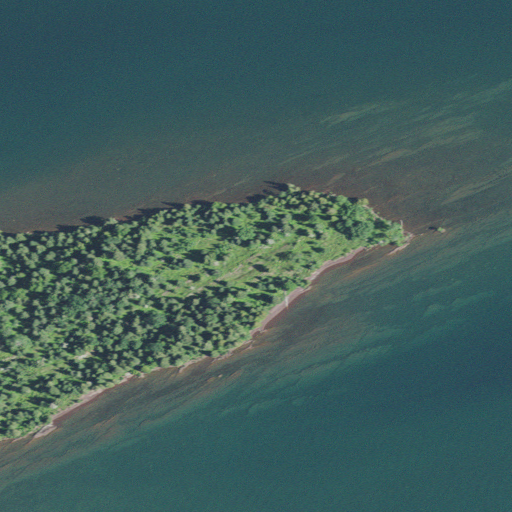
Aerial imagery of cape in Michigan named Point Hay containing open water, mixed forest, and evergreen forest